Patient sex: M
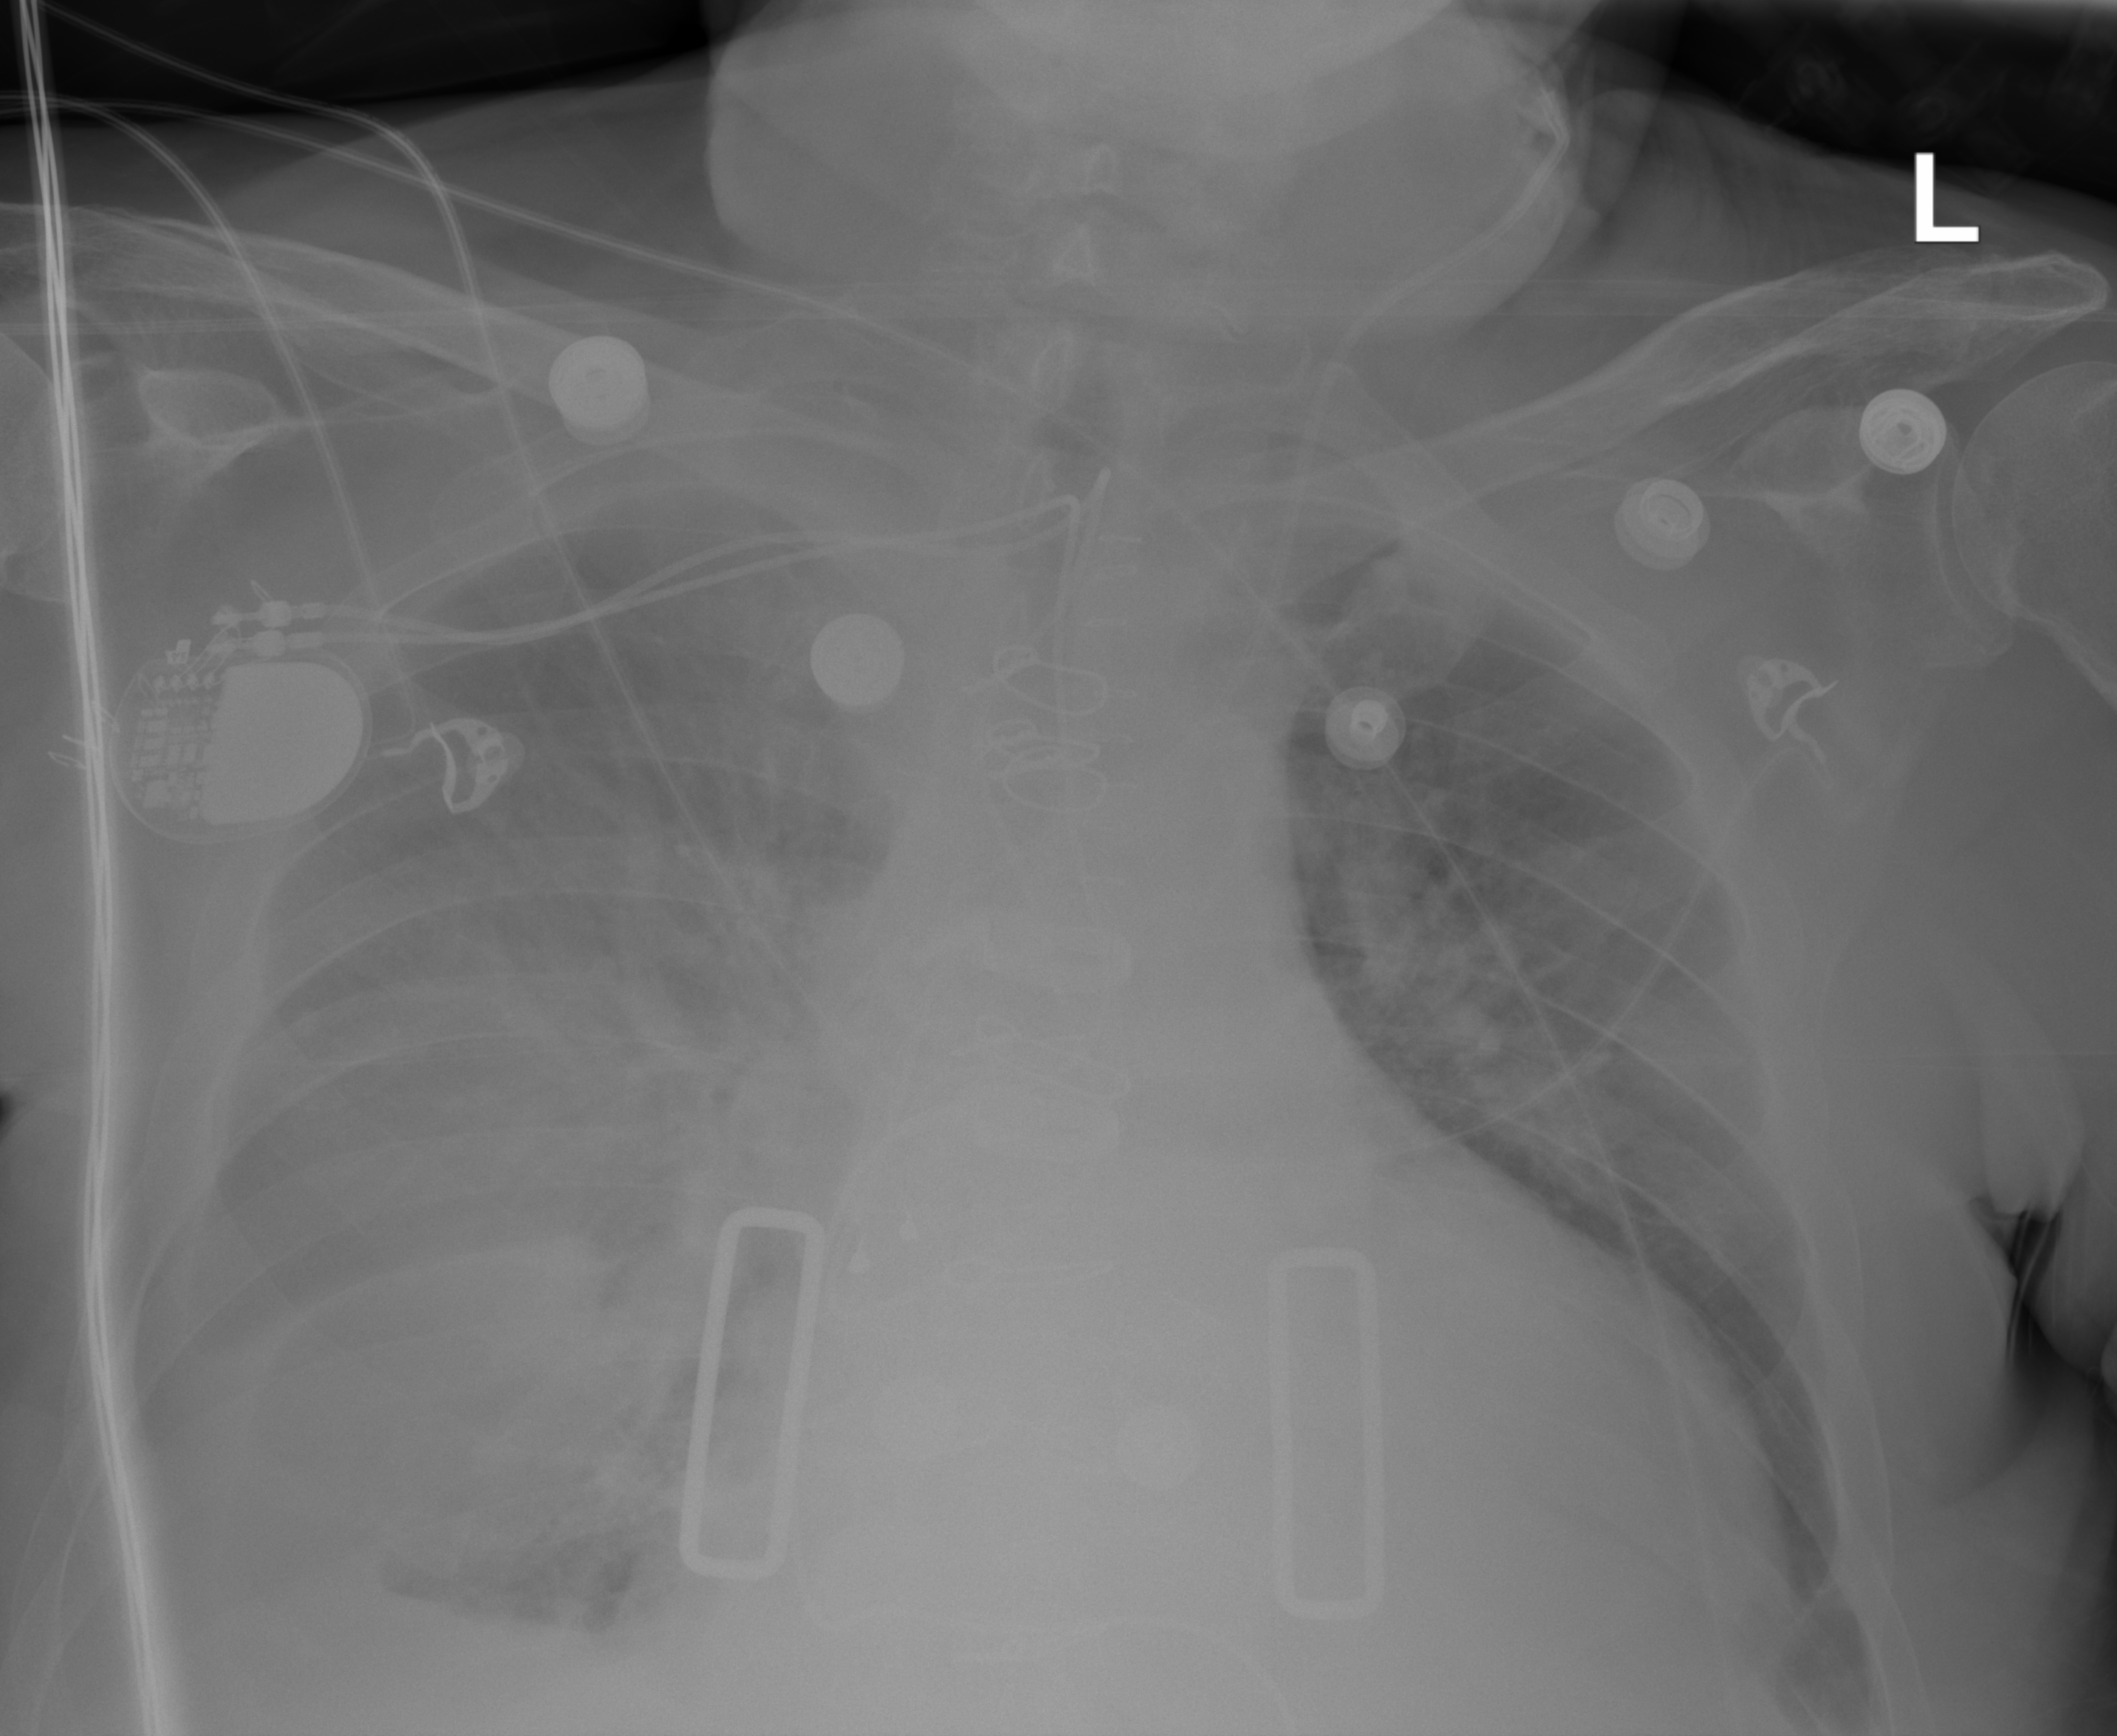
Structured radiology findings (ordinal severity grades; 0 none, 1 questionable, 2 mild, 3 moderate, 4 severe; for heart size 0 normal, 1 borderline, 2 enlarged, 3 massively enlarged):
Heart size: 2
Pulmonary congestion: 3
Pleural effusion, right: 3
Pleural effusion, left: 2
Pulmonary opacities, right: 1
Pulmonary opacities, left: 1
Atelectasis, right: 3
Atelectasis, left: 2